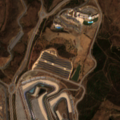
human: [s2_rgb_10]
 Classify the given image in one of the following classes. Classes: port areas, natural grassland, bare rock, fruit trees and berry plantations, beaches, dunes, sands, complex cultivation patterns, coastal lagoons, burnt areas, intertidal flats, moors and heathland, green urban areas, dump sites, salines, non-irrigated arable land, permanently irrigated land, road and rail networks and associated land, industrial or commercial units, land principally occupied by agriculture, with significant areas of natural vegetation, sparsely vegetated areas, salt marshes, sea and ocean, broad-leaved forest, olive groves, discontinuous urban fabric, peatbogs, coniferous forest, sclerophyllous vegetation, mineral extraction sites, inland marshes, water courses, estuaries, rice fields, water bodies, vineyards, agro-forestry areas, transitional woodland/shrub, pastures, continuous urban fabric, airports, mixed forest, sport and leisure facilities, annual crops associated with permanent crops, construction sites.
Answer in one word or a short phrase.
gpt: sport and leisure facilities, complex cultivation patterns, land principally occupied by agriculture, with significant areas of natural vegetation, transitional woodland/shrub